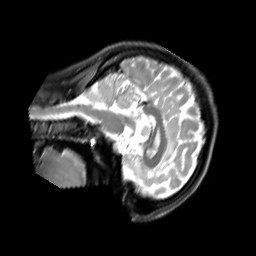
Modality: PDw
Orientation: sagittal
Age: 23
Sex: female
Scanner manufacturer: siemens
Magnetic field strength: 3 T
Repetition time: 11.88 s
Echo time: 0.014 s